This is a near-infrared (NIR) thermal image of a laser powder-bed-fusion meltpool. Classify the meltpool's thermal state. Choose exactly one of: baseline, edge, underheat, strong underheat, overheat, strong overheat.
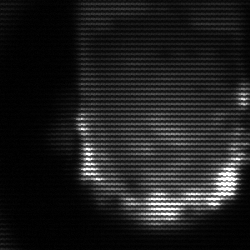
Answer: baseline